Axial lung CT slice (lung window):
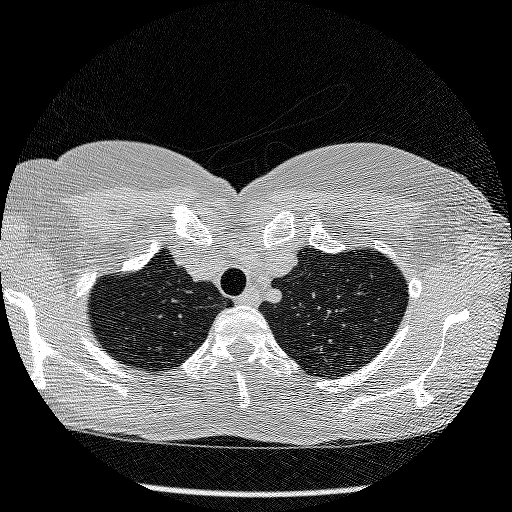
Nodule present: no